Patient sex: F
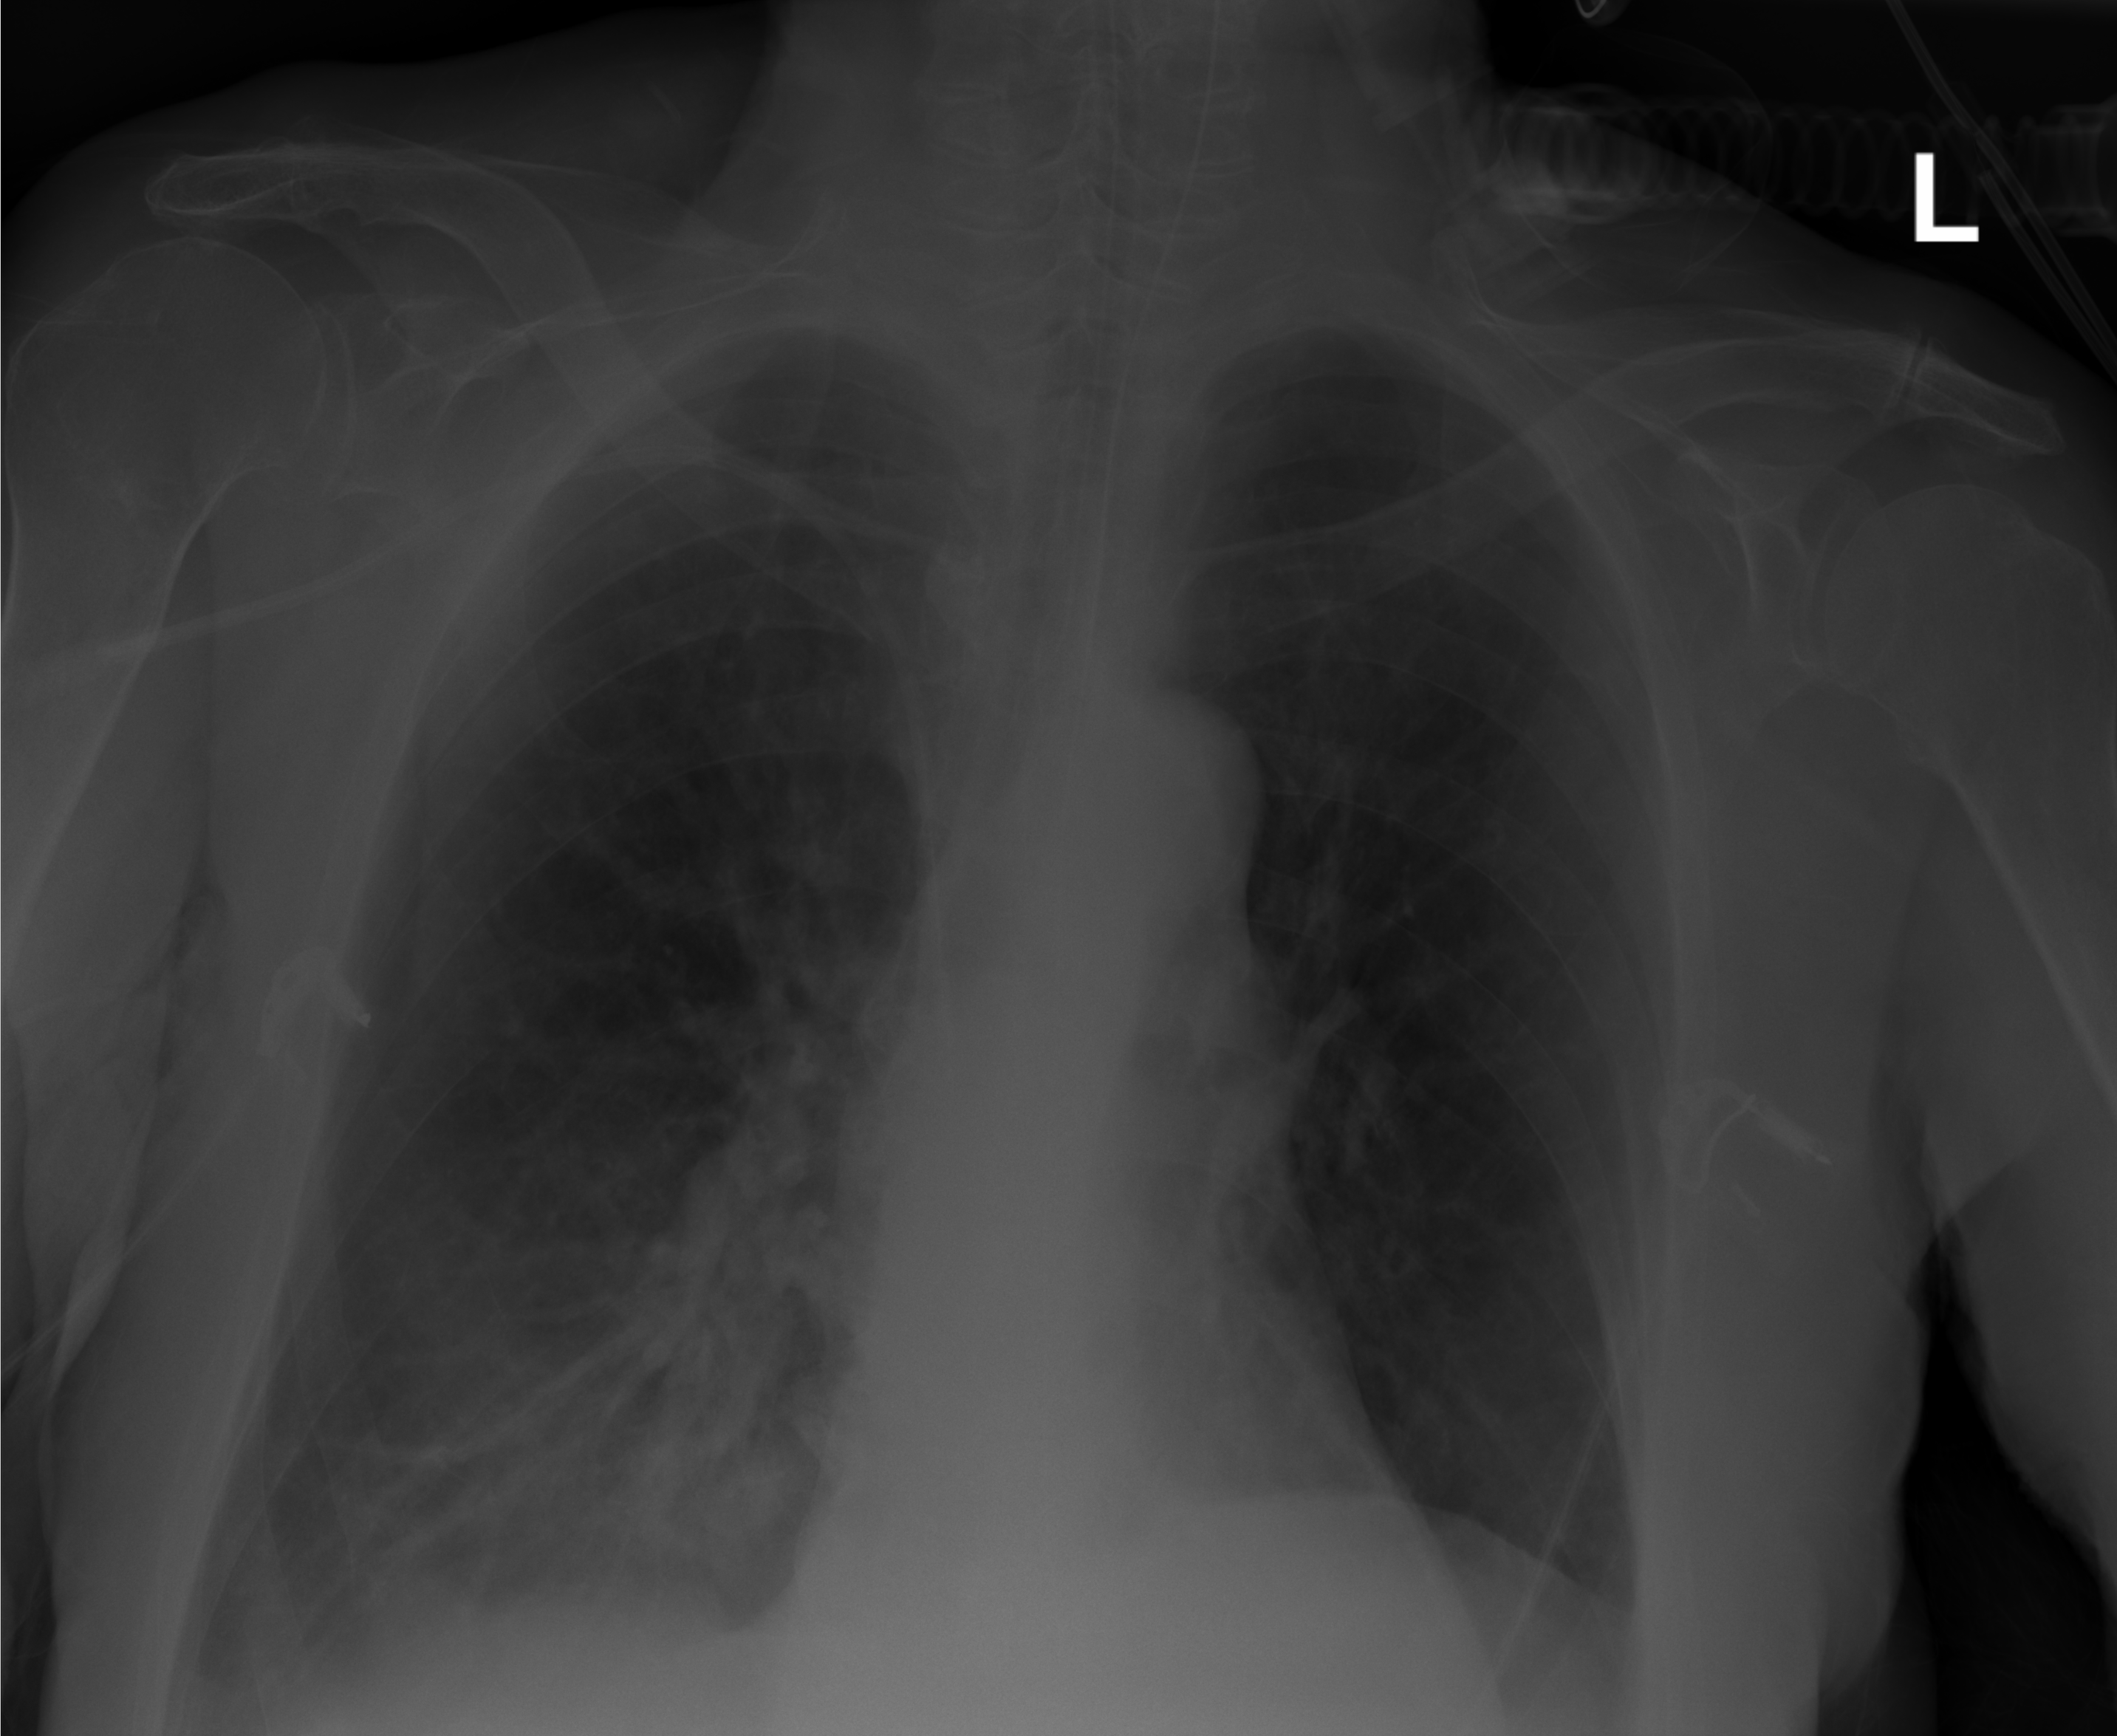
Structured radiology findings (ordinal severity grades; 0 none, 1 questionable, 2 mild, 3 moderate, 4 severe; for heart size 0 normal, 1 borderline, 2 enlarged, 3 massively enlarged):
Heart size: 0
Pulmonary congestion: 0
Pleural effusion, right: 2
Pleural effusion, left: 1
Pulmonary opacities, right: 0
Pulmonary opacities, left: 0
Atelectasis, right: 2
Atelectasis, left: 0